Question: I've noticed an inconsistency between how the Rectangle and FancyBBoxPatch objects are drawn. I would expect the following code to produce two nearly identical squares.
'''
from matplotlib.patches import Rectangle, FancyBboxPatch
import matplotlib.pyplot as plt
f = plt.figure()
ax = f.add_subplot(1,1,1)
bbox1 = Rectangle((0.4, 0.4), .1, .1,
transform=ax.transData, ec='red',fill=False)
bbox2 = FancyBboxPatch((0.4, 0.4), .1, .1, boxstyle='square',
transform=ax.transData, ec='green',fill=False)
ax.add_patch(bbox1)
ax.add_patch(bbox2)
f.show()
'''
The actual results are not as expected. When plotted in an interactive window, panning and zooming works as expected for an object using 'transData'. It seems that the initial size and position of the 'FancyBBoxPatch' is not being set as I expect. Can you tell me what I'm missing?

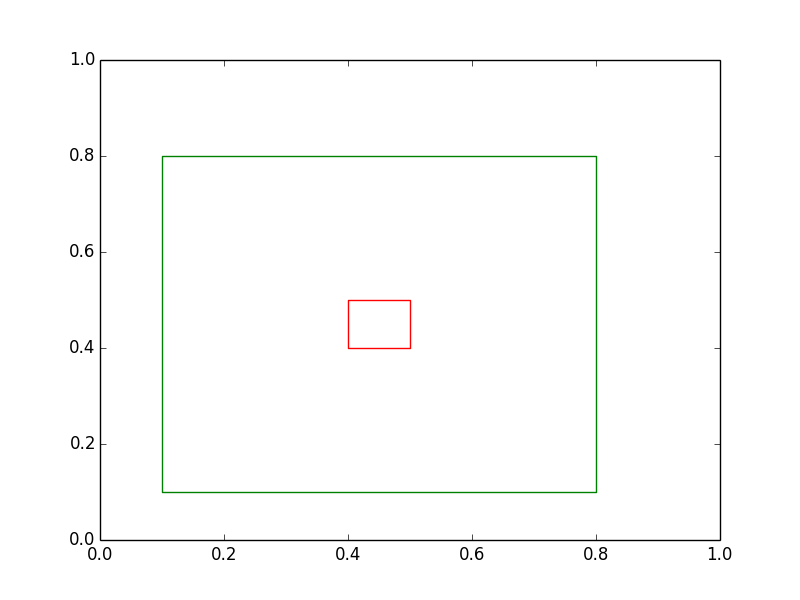
Answer: I'm not sure what the etiquette is for simple cases of RTFM, but I'll post the answer rather than deleting the question.
The 'square' style has a padding of 0.3 around the box by default. Setting 'pad=0' yields consistent results.
'''
from matplotlib.patches import Rectangle, FancyBboxPatch
import matplotlib.pyplot as plt
f = plt.figure()
ax = f.add_subplot(1,1,1)
bbox1 = Rectangle((0.4, 0.4), .1, .1,
transform=ax.transData, ec='red',fill=False)
bbox2 = FancyBboxPatch((0.4, 0.4), .1, .1, boxstyle='square,pad=0',
transform=ax.transData, ec='green',fill=False)
ax.add_patch(bbox1)
ax.add_patch(bbox2)
f.show()
'''